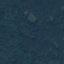
Land use / land cover class: Forest